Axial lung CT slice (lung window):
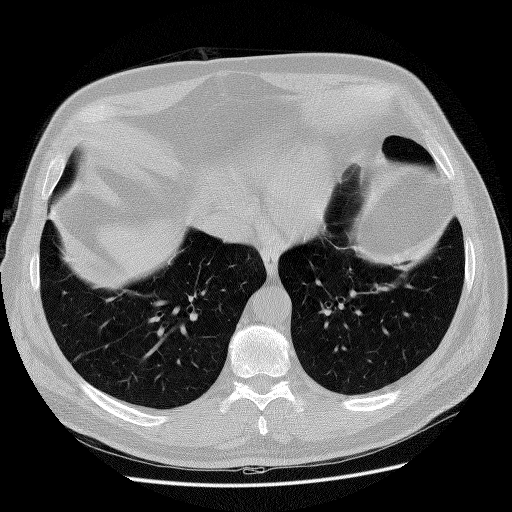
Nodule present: no